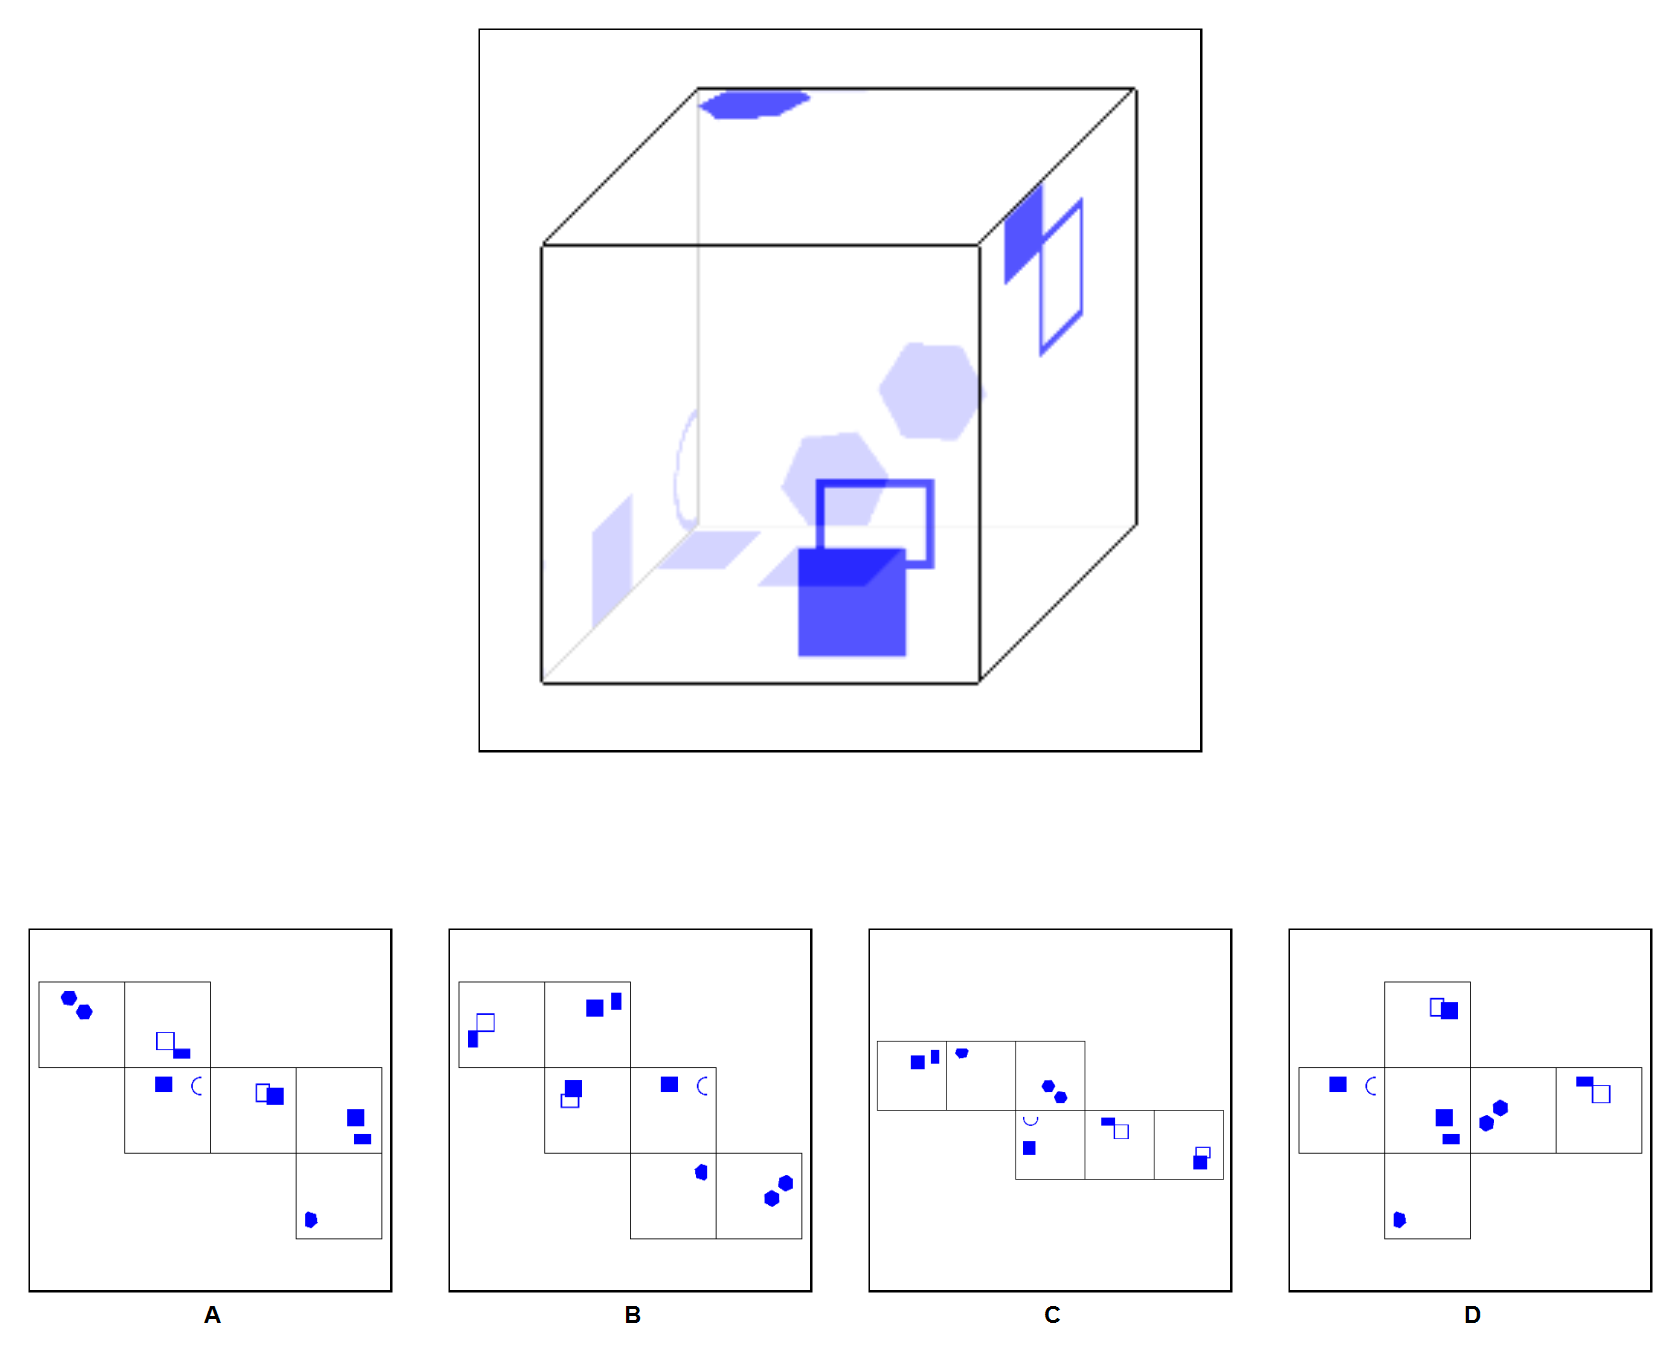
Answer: B